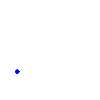
Particle: kaon